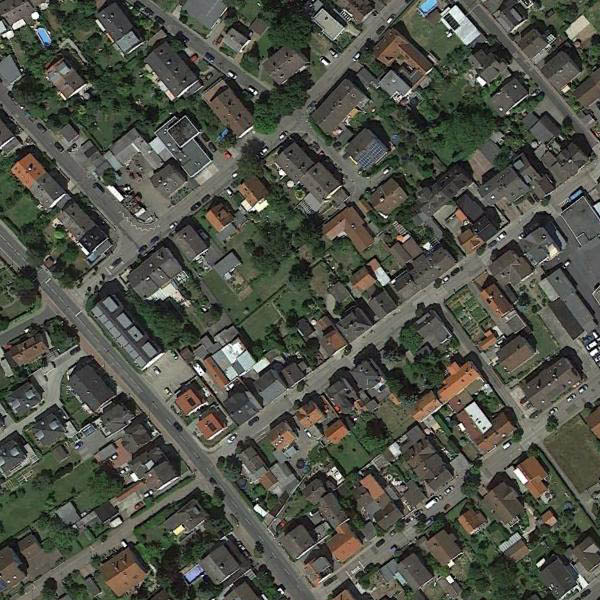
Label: DenseResidential